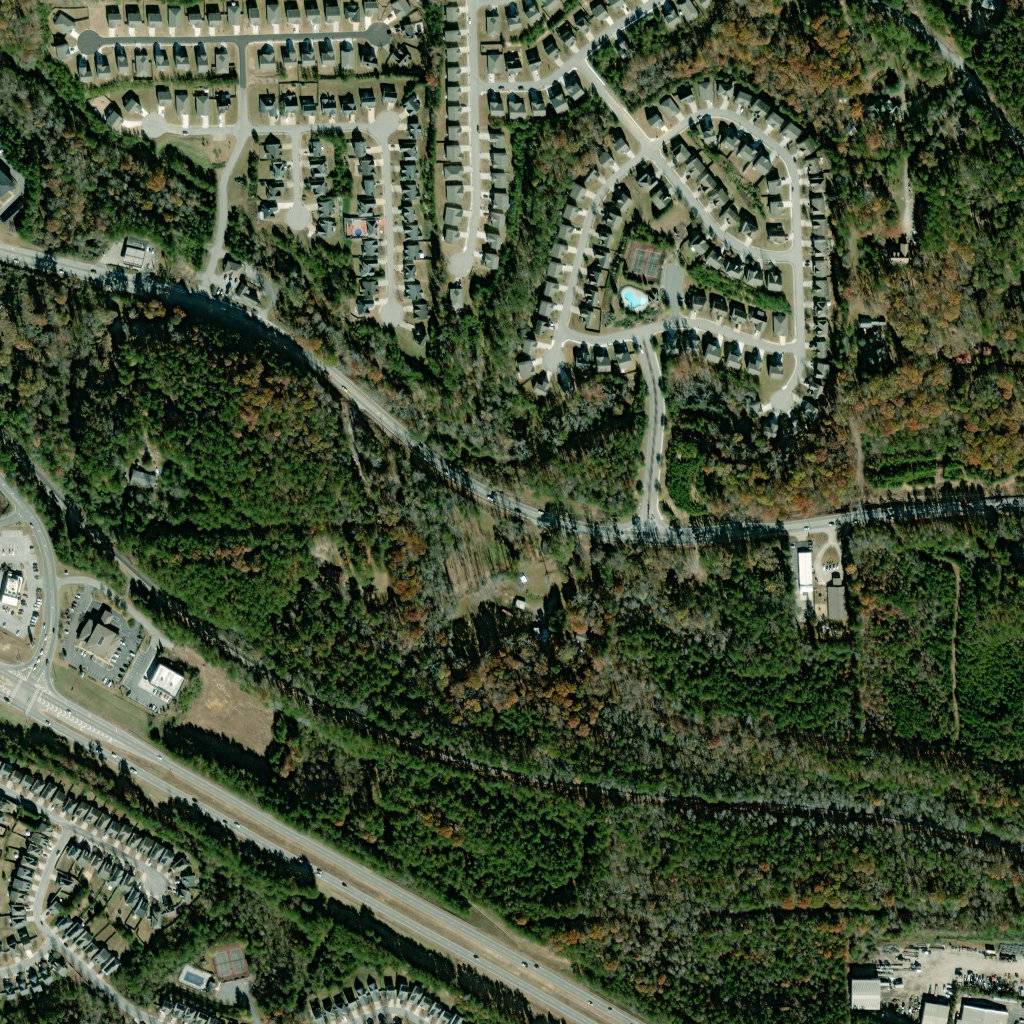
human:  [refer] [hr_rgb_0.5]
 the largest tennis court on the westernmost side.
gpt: <box>[[20, 91, 24, 96, 0]]</box>